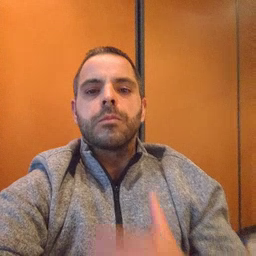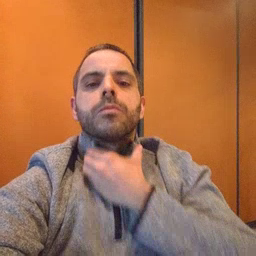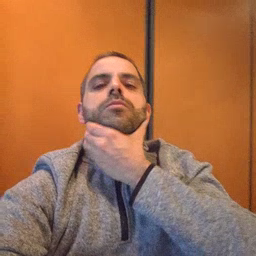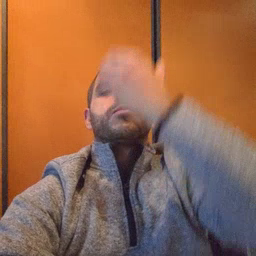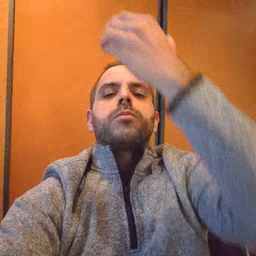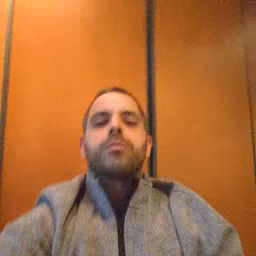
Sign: giraffe